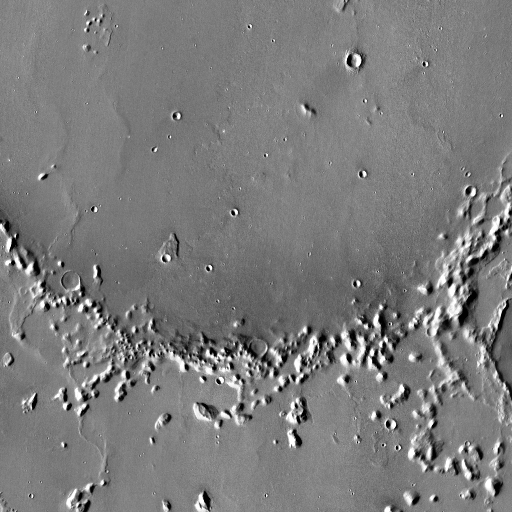
Crater classes present: Background, Other, Buried